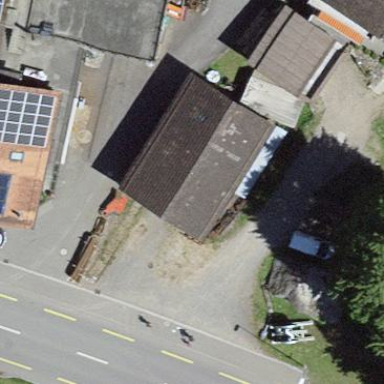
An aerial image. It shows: Industrial building.